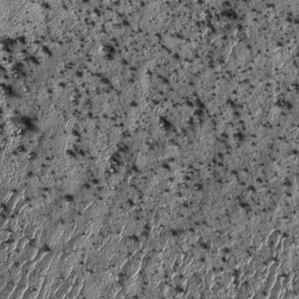
Label: frost